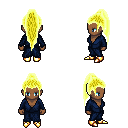
a pixel art fantasy rpg character, female body template, human, dark skin, blue robe, gold greaves, gold extra-long topknot hairstyle, gold boots, four views (front, back, left, right), 2x2 character sprite sheet, small pixel art, hard edges, no anti-aliasing